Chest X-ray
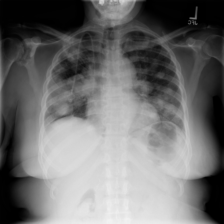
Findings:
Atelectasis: negative
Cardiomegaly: negative
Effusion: negative
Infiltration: negative
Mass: negative
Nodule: negative
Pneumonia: negative
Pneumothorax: negative
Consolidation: negative
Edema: negative
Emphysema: negative
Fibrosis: negative
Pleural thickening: negative
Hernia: negative